Interaction volume radius: 5 \u00c5
Interaction volume height: 15 \u00c5
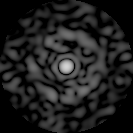
Disorder parameter: 0.8588